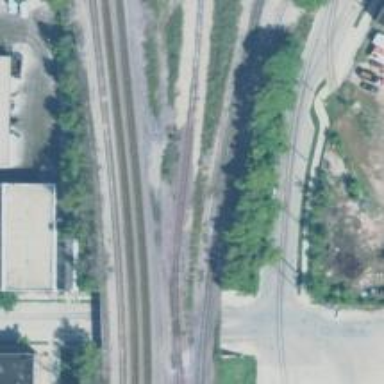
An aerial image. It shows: Abandoned railway.